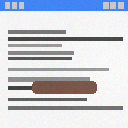
Screen state: on